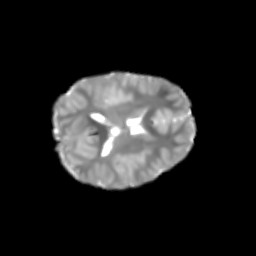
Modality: T2w
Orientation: axial
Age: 6
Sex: male
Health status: healthy